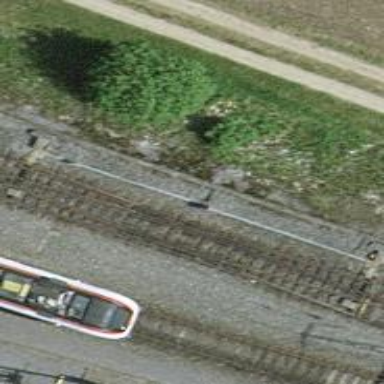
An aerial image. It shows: Railway switch.